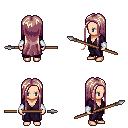
a pixel art fantasy rpg character, female body template, human, light skin, purple robe, magenta pants, white blonde extra-long hairstyle, white cloth bracers, spear, four views (front, back, left, right), 2x2 character sprite sheet, small pixel art, hard edges, no anti-aliasing